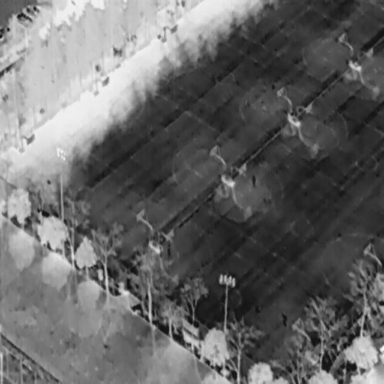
There are three People in the infrared image.